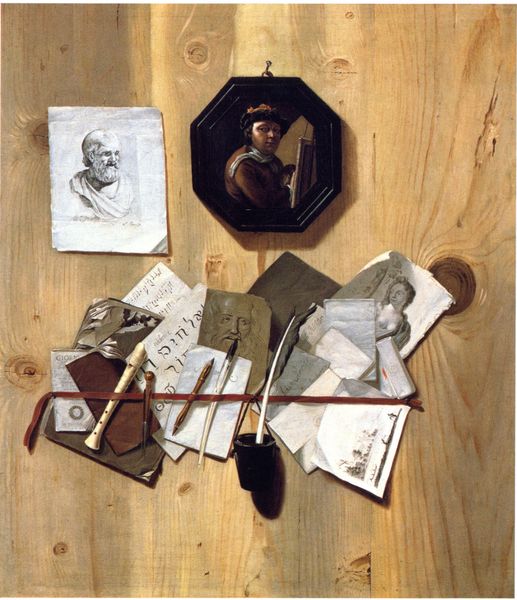
Titel: Quodlibet (Steckbrett)
Künstler: Johan Klopper
Standort: Stockholm
Institution: Nationalmuseum
Schlagwörter: dunkel, feder, gemälde, gott, kopf, mann, nackt, schatten, weiß, ocker, braun, busen, frau, grau, holz, köpfe, männer, schwarz, skizze, tisch, zeichnung, rot, beige, malerei, bart, bärte, gesichter, mütze, wand, band, faru, gesicht, rahmen, sehen, vollbart, bild, bildnis, hals, portrait, porträt, spiegel, öl, ast, auge, schnur, strick, genre, stilleben, stillleben, brüste, schrift, bilder, bilderrahmen, fotos, papier, papiere, alter mann, noten, dielen, karten, pfeife, büste, lesen, maler, faden, bretter, nagel, nägel, selbstporträt, collage, foto, fotografie, photographie, antike, zettel, gemalt, porträts, brett, schwarzweiss, stich, seite, bleistift, pinsel, tischplatte, portraits, stift, tinte, kollage, photo, studien, kiel, flöte, maserung, selbstportrait, werkstatt, astloch, brief, briefe, schreiben, zeus, tintenfass, skizzen, wandbild, illusion, täuschung, buche, wandbehang, duchamp, oktogon, achteck, achteckig, trompe l'eil, stifte, notiz, notizen, holzmaserung, hebräisch, astlöcher, alter man, optische täuschung, trompe, trompe l'euil, füller, blockflöte, erinnerungen, gummi, augentäuschung, lederband, steckbrett, gummiband, befestigen, fto, pinnwand, erinnerungsstücke, cadre, okolele, anheften, augentäuscher, brize, galerie der kleinen dinge, gisjbrechts, heften, hoogstraten, magnet, pinnen, skizzenblätter, trompe l'iel, trompeloeil, kram, trompe l`oeil, gesicht portrait, trompe l'oeil, maserun, der künstler als handwerker